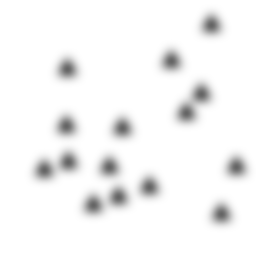
Squares: 0
Triangles: 15
Stars: 0
Total shapes: 15